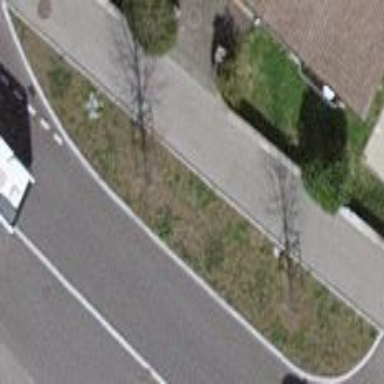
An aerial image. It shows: Flowerbed.